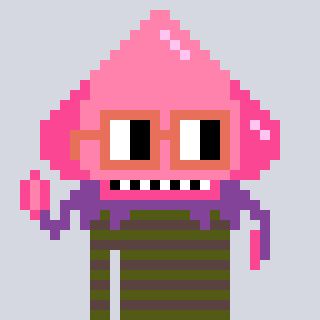
a pixel art character with square orange glasses, a squid-shaped head and a darkbrown-colored body on a cool background